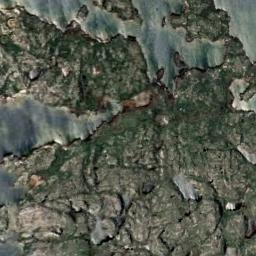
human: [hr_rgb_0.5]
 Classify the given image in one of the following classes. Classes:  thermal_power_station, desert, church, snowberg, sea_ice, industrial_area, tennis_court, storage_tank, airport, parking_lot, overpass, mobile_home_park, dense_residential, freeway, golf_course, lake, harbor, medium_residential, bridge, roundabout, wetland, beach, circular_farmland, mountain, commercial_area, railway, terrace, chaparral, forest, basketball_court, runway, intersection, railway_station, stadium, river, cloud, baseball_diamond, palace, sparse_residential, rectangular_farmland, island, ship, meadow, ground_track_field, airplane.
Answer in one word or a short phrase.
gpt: wetland